【题型】填空题　【知识点】立体几何　【难度】easy
如图，在长方体 $ABCD-EFGH$ 中，可以把平面 $ABFE$ 与平面 $EFGH$ 组成的图形看作直立于面 $BCGF$ 上的合页形折纸从而说明棱 \underline{\hspace{2cm}} 垂直于平面 $BCGF$。

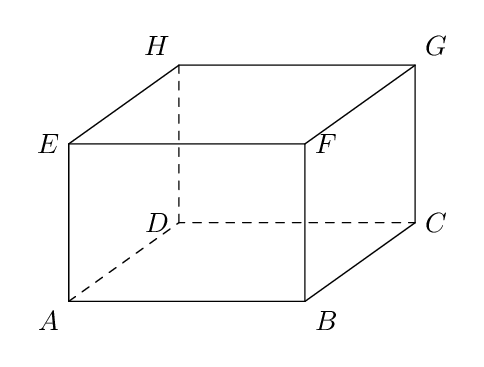
【解答】

\noindent \textbf{【答案】} $\boldsymbol{EF}$

\noindent \textbf{【分析】} 根据平面$ABFE$与平面$EFGH$组成的图形看作直立于面$BCGF$上的合页形折纸从而说明棱$EF$垂直于平面$BCGF$．

\noindent \textbf{【详解】} 解：把平面$ABFE$与平面$EFGH$组成的图形看作直立于面$BCGF$上的合页形折纸从而说明棱$EF$垂直于平面$BCGF$，
故答案是：$\boldsymbol{EF}$．

\noindent \textbf{【点睛】} 此题主要考查了认识立体图形．解题的关键是能够正确认识立体图形，题目比较简单，要注意审题．